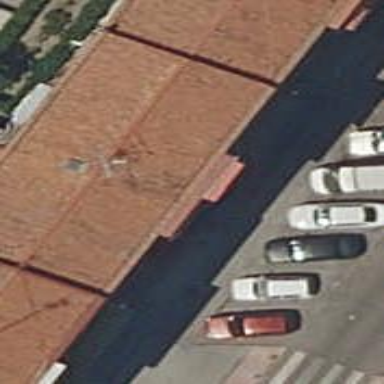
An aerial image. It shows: Cafe.